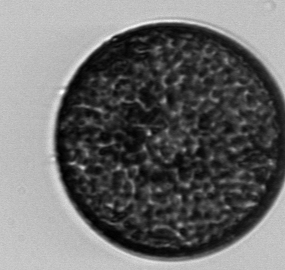
Label: Coscinodiscus